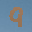
Label: 9